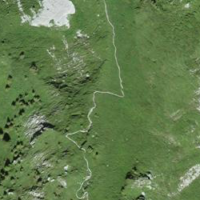
EUNIS habitat code: 41
Species observed at this site:
Viola lutea